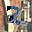
Label: 2